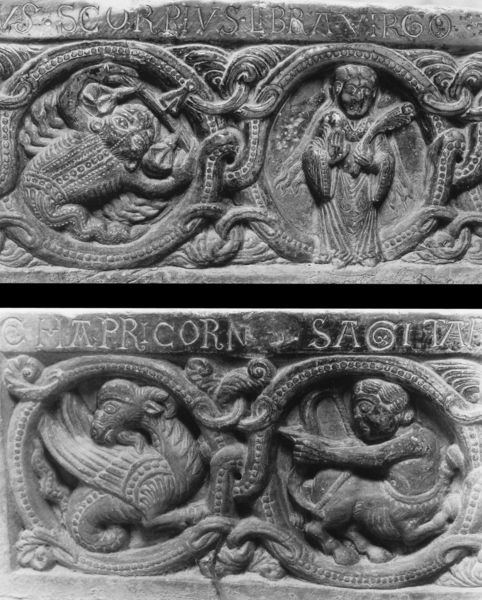
Titel: Zodiakusportal (Sagra di San Michele)
Künstler: Nicholaus
Standort: Sagra di San Michele, Sagra di San Michele (EU - I)
Schlagwörter: mann, sitzen, frau, marmor, tier, tiere, ornament, mensch, rahmen, stehen, stein, figur, person, kreis, rund, tondo, affe, skulptur, relief, bogen, detail, inschrift, waage, jungfrau, text, schlange, jagd, ranke, fries, schnörkel, sarg, jäger, jesus, verschlungen, fabelwesen, romanik, greif, schlangen, schütze, geflügelt, bock, sternzeichen, pfeil, ziege, ornamnet, drachen, fresco, drache, reptil, kröte, krebs, mäander, flechtwerk, latein, skultpur, sarkophag, zirkel, steinbock, fabeltier, tierkreis, frühchristlich, freimaurer, verschnörkelt, skorpion, reptiel, sternbilder, capricorn, scorpion, ziegenfisch, sorpion